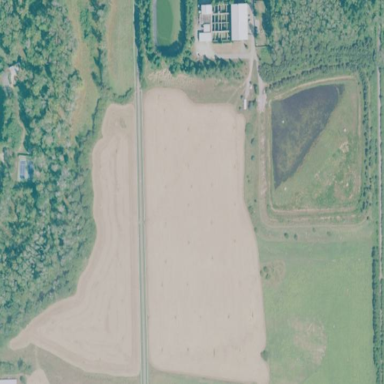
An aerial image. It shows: Farm.